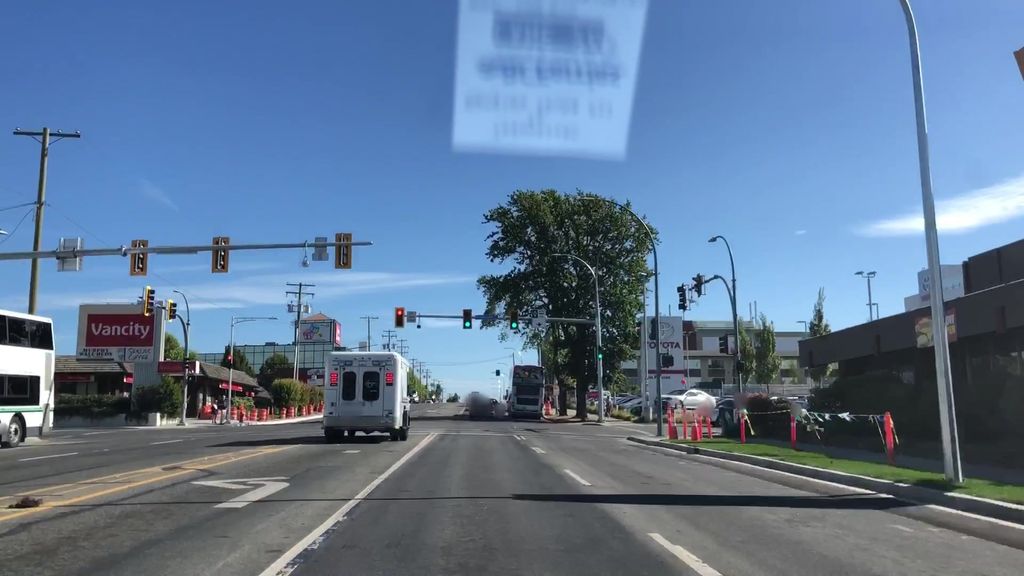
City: victoria